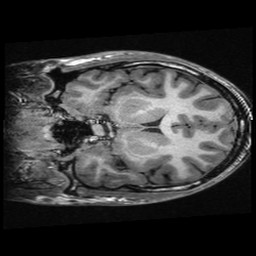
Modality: T1w
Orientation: coronal
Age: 22
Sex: male